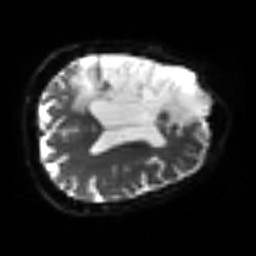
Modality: sbref
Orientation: axial
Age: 64
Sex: male
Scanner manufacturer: siemens
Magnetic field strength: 3 T
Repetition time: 3.2 s
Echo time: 0.081 s